Aerial crown-view tile of a tropical tree (Barro Colorado Island, Panama), acquired 20250715:
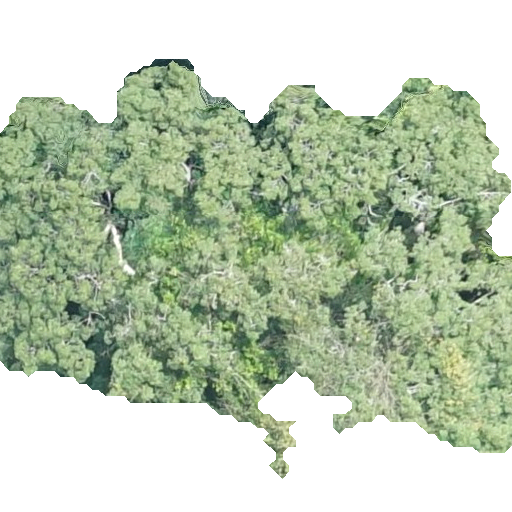
Species: Ceiba pentandra
GBIF accepted scientific name: Ceiba pentandra
Crown area: 244.42 m²